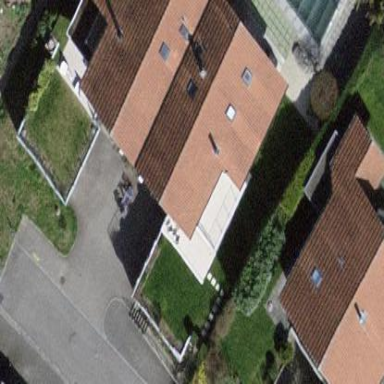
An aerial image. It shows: Garage.